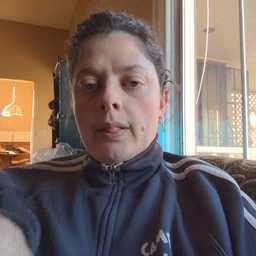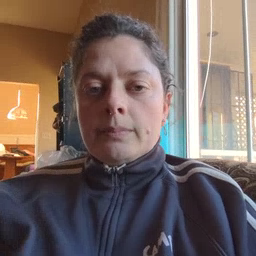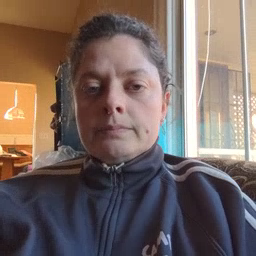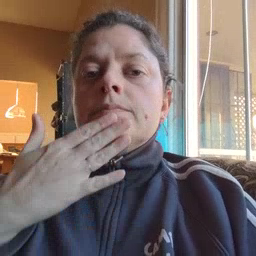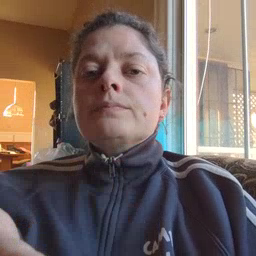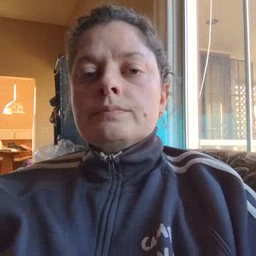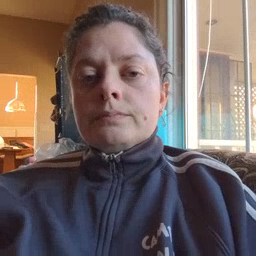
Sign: thankyou